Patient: sex M, age 22
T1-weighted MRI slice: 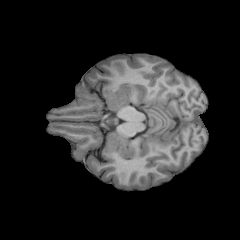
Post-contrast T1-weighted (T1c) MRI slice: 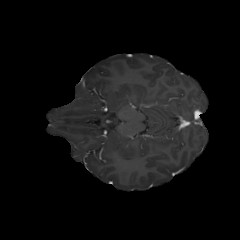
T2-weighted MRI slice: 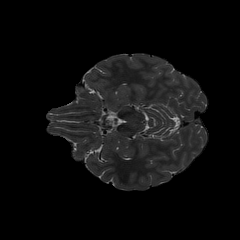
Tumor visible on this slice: no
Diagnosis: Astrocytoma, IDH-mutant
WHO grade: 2